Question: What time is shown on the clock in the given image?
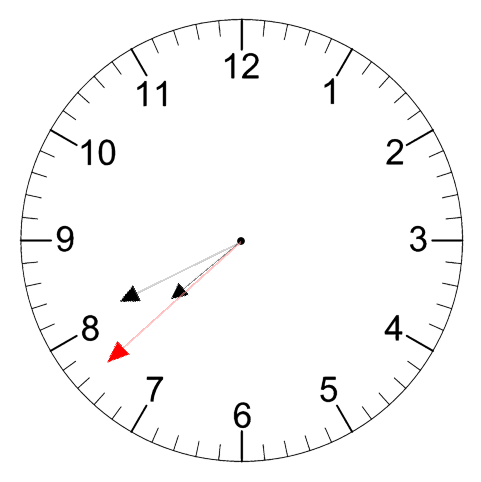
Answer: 07:40:38